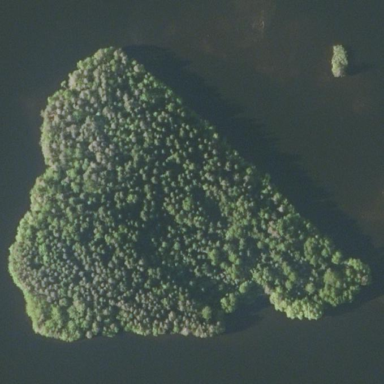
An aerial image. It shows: Islet covered with woodland.